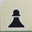
Piece: bP